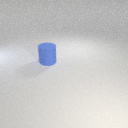
large blue rubber cylinder